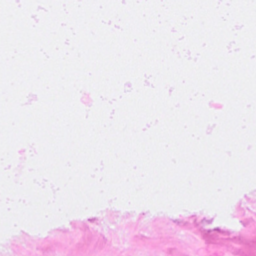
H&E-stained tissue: Breast